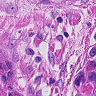
Metastatic tissue present: yes